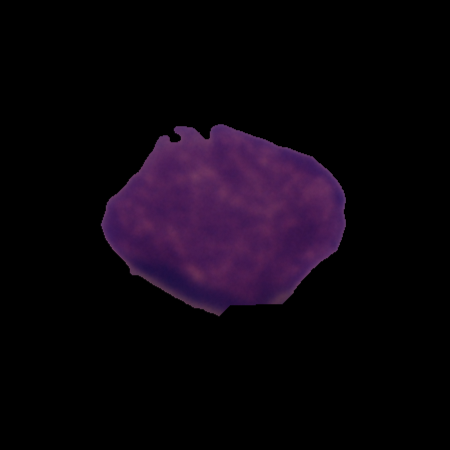
Label: cancer